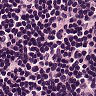
Metastatic tissue present: no